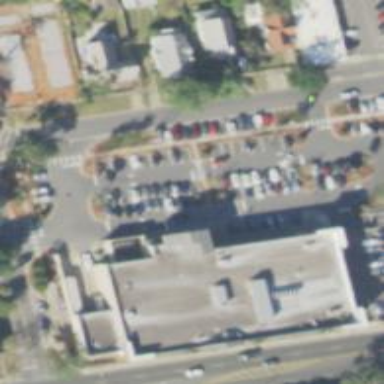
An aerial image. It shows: Parking space is available.